Field crop: maize
Growth stage: 2
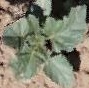
Species: datura